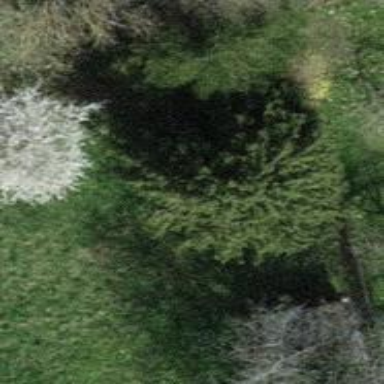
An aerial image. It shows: Evergreen needle-leaved tree.